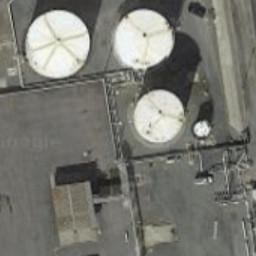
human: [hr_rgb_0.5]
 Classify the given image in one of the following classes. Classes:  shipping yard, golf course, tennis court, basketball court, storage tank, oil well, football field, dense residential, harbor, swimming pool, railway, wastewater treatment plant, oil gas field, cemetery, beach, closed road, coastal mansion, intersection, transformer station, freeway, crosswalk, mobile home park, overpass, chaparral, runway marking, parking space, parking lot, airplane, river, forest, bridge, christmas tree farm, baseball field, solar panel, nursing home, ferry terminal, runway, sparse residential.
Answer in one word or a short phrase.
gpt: storage tank